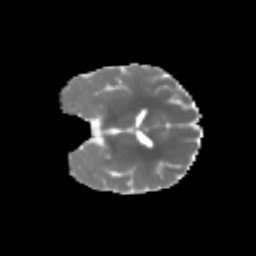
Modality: MD
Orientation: coronal
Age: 7
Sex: male
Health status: healthy